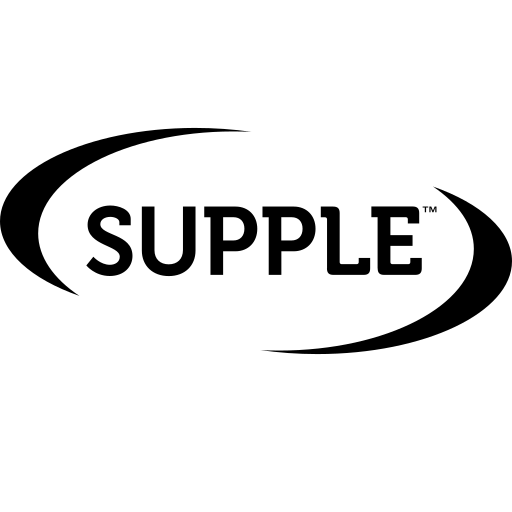
Tags: icon, FontAwesome, fa-icon, brand, supple